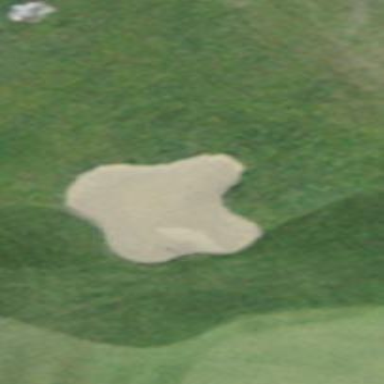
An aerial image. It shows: Bunker filled with sand on golf course.